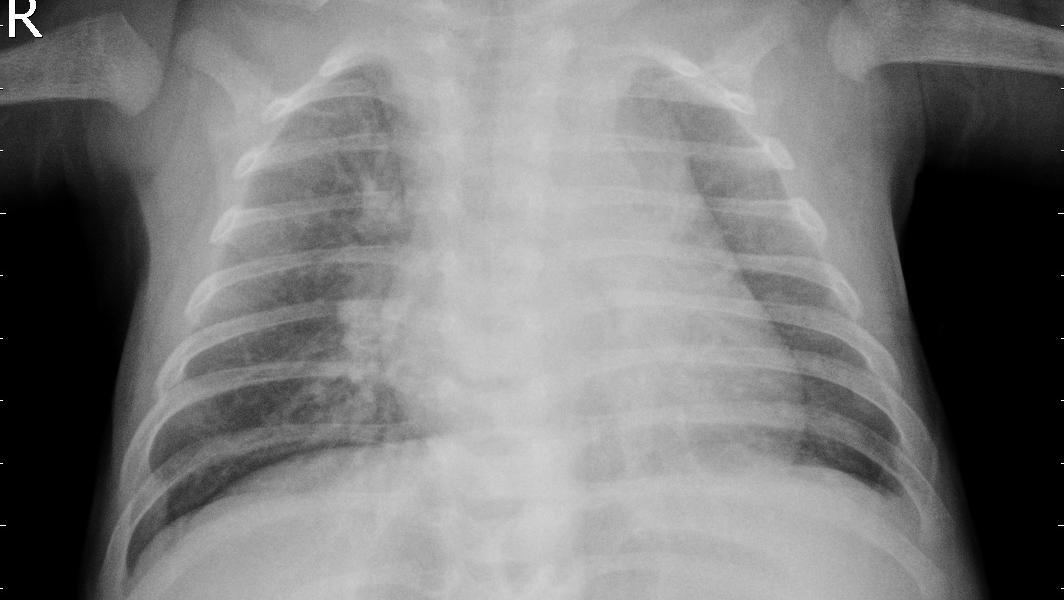
Diagnosis: PNEUMONIA